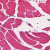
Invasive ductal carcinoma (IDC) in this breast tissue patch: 0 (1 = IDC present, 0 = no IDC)